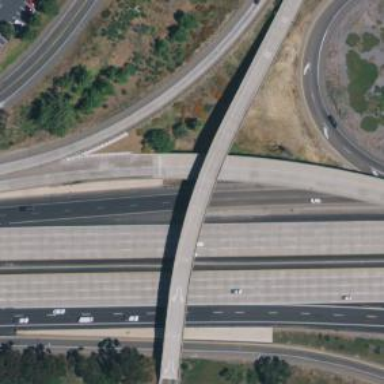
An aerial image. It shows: Bridge over motorway_link.